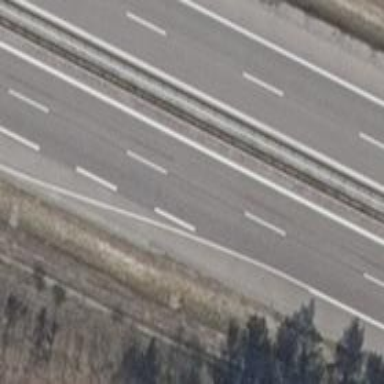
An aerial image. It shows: Motorway.